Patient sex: M
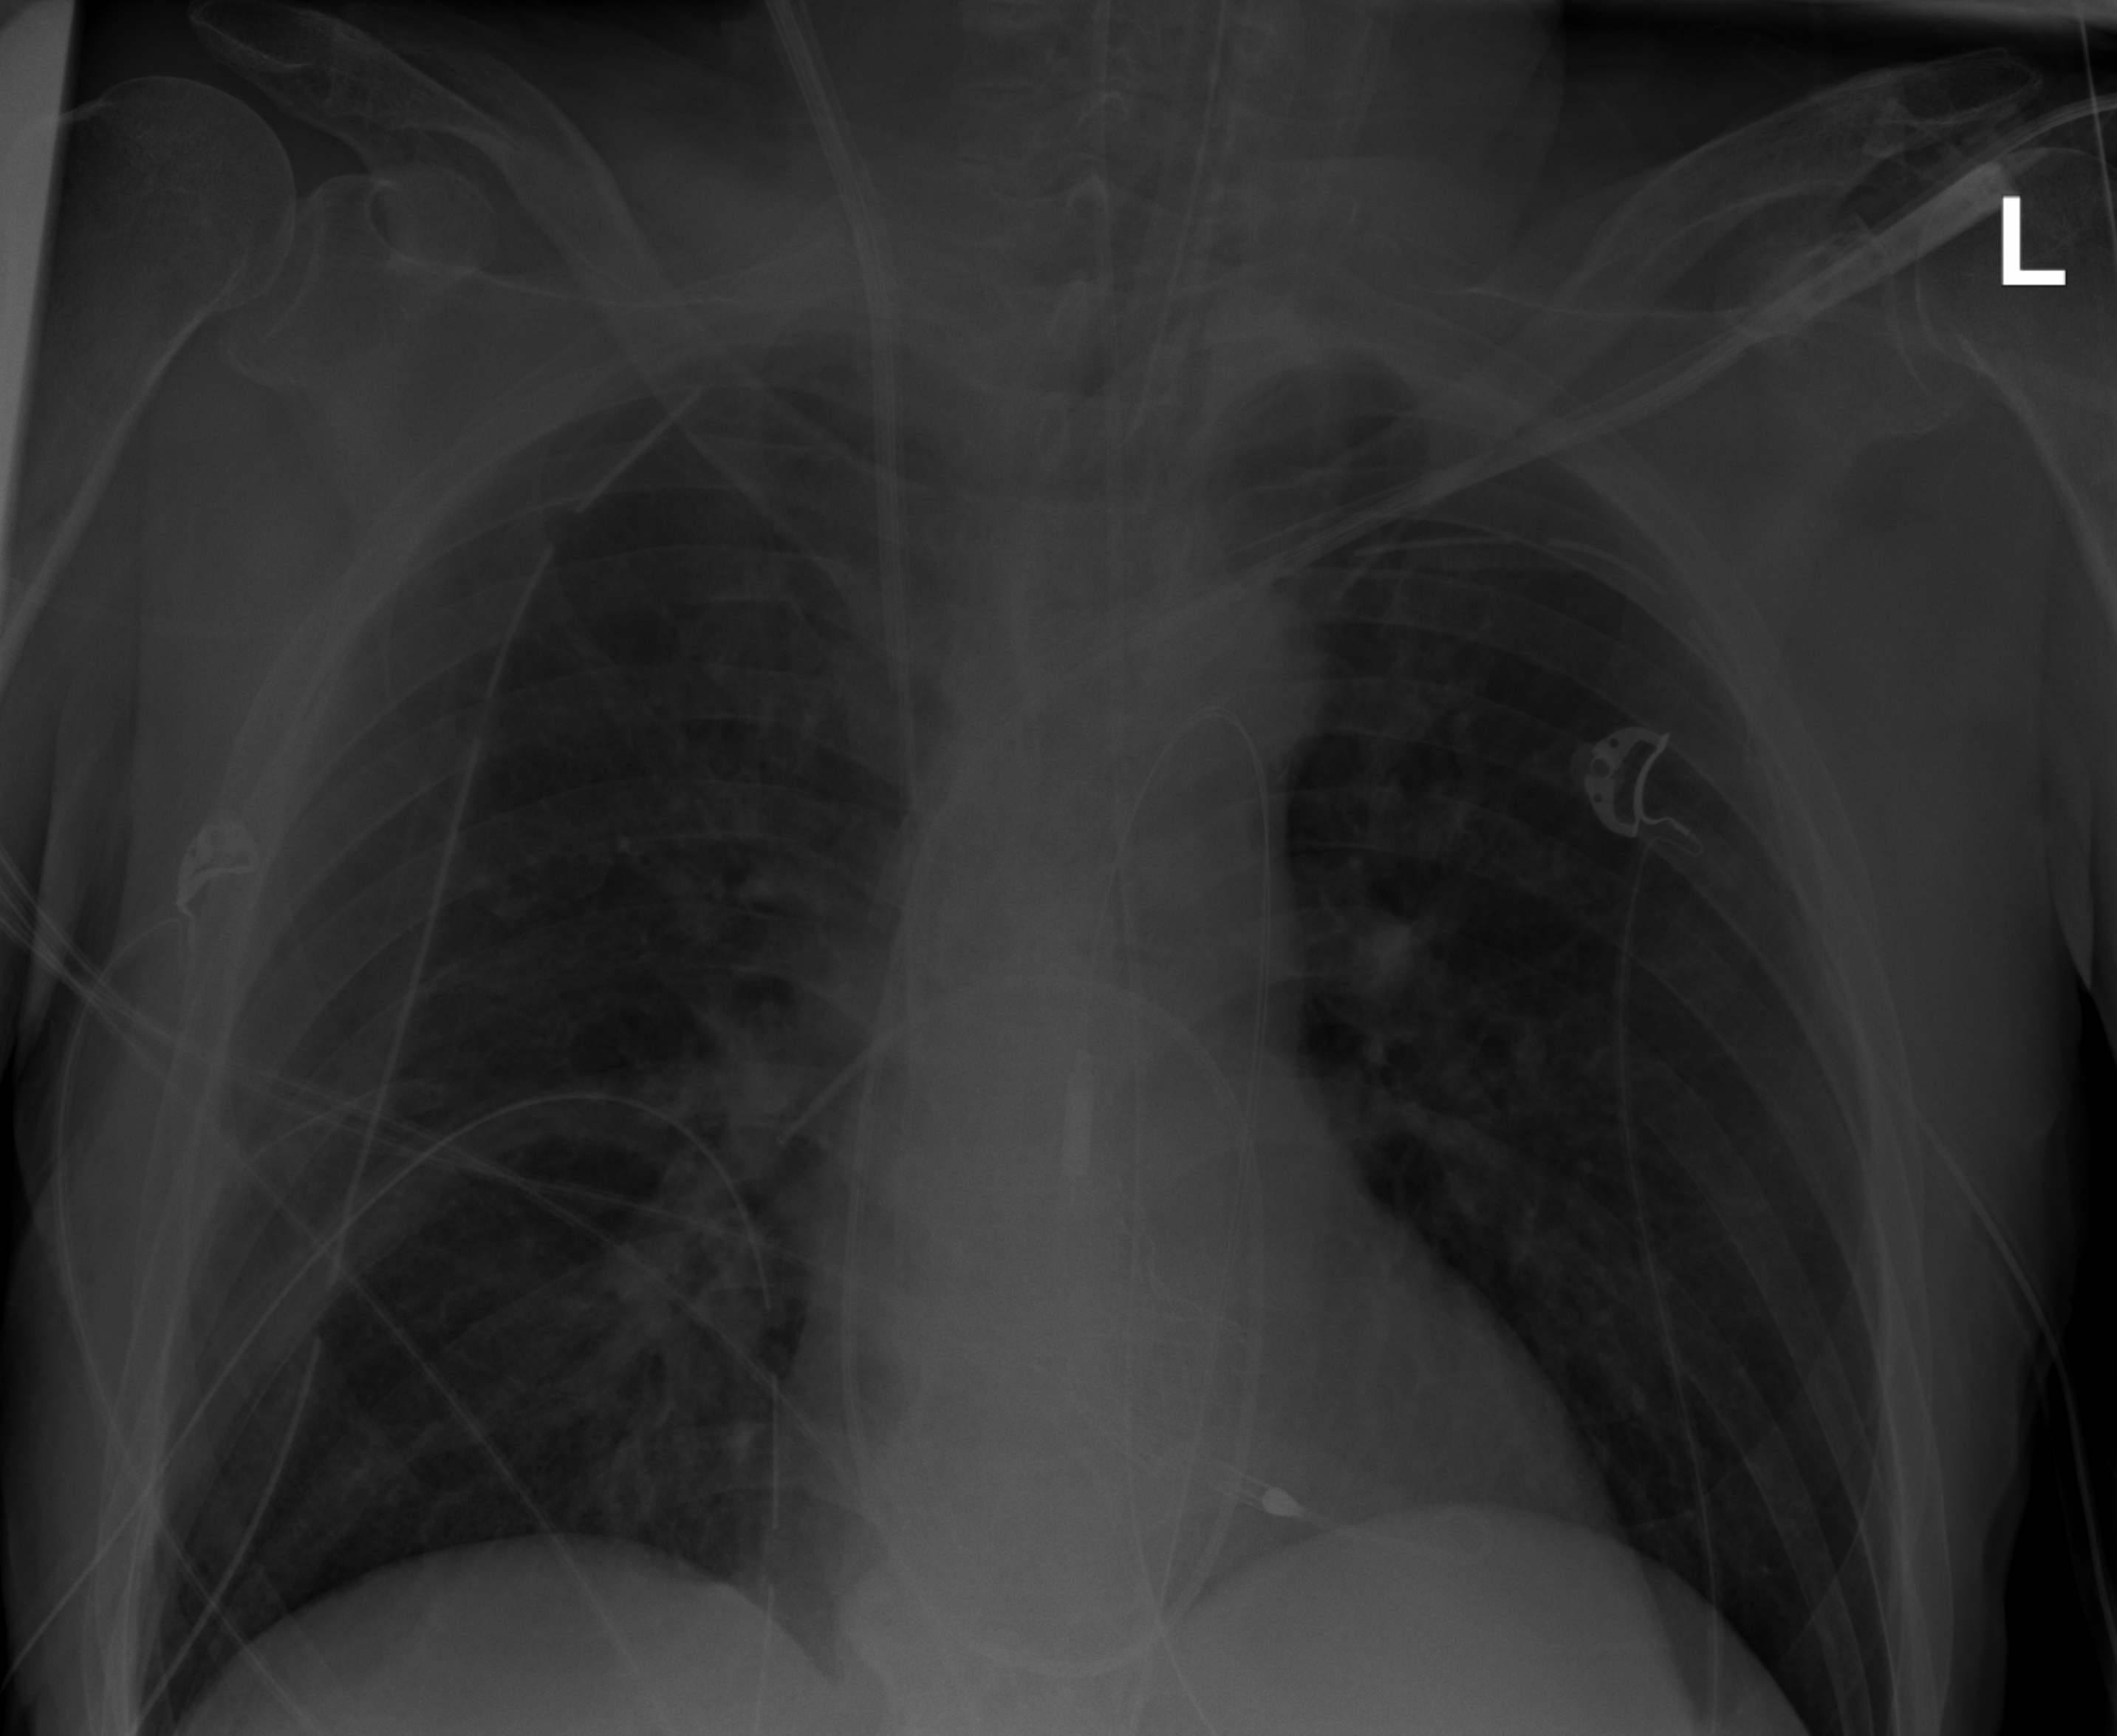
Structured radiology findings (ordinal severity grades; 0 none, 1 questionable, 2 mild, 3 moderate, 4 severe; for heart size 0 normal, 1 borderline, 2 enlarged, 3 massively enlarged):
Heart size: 1
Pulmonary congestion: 0
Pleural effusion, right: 0
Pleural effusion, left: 0
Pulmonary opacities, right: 0
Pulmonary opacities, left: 0
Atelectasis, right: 0
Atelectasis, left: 0